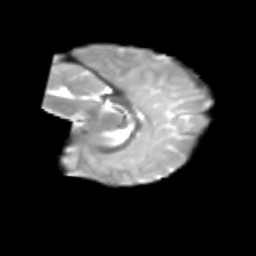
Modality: T2w
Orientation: sagittal
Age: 6
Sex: female
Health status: healthy